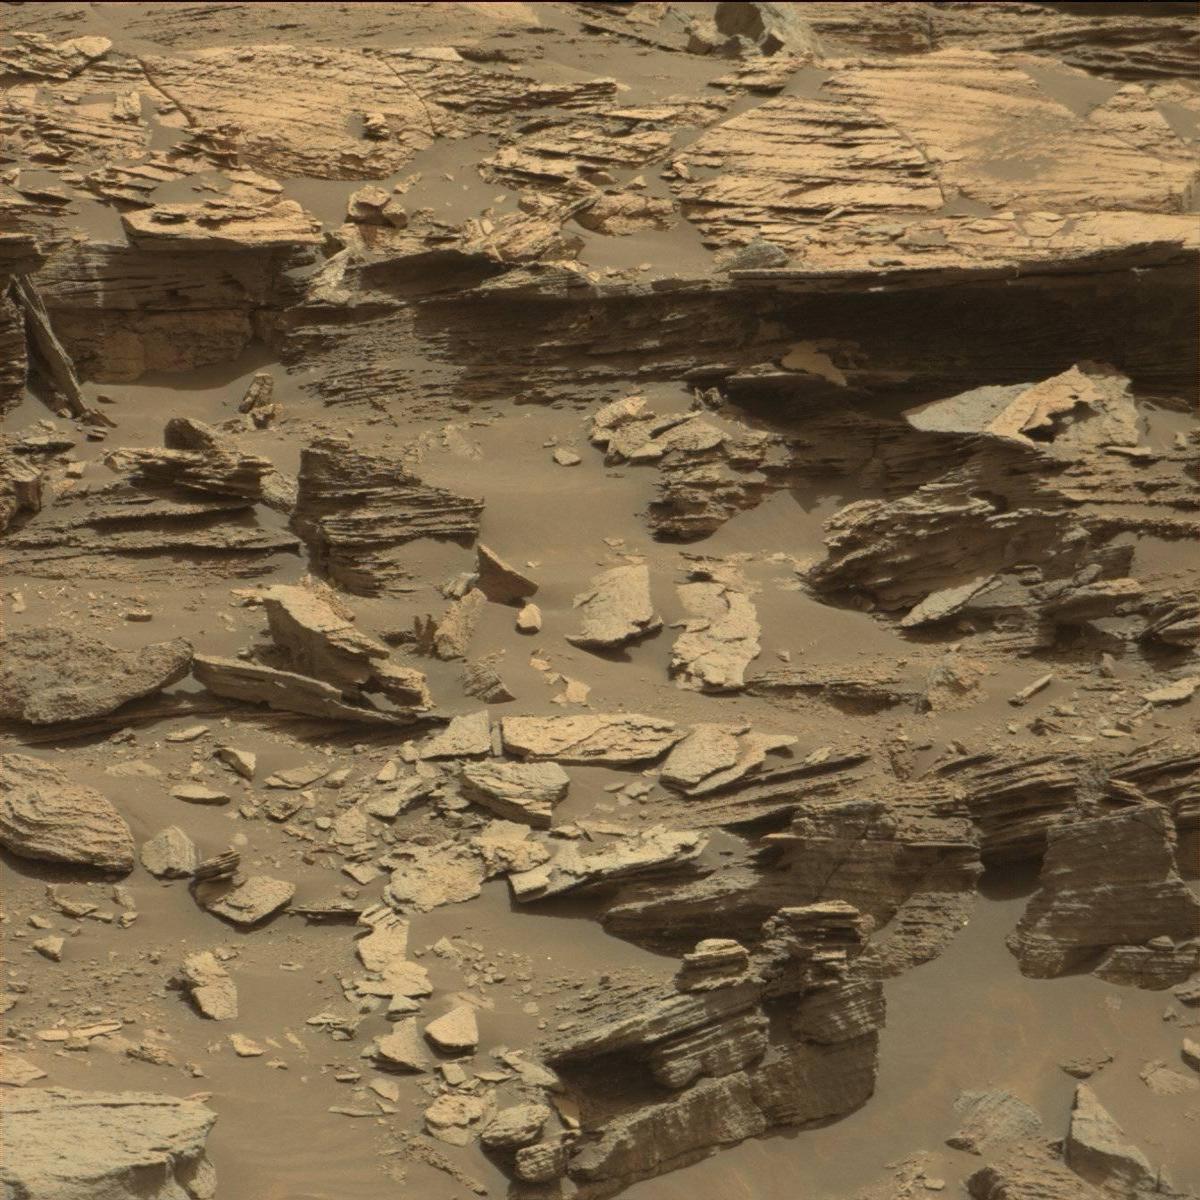
Terrain classes present: Bedrock, Sand / Soil